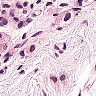
Metastatic tissue present: yes